Question: I'm working on an ASP.NET Web Forms application (.NET 4.0 VS 2010). Lately we've been experiencing problems which have halted our release process.
Specifically, we have found ourselves unable to publish our website (to precompile it). Across all of our developer environments (3 developers), the build process appears to be stalling/hanging - without any report of error. Sometimes, it appears to succeed but only a couple of the compiled DLL's and .compiled files appear (less than 10 out of ~350 files).

I've loaded in various revisions of our projects from our source repository, both latest and very old versions which previously worked. The fact that it's happening across developer environments suggested that the problem was due to some change we committed, but the fact that the problem is occurring across latest and old revisions of the application perhaps suggest otherwise.
Internet searches for this issue reveal nothing significant. Things I've tried include the following:
- - - - - -
On examination of CPU usage during the build, the CPU usage for the devenv.exe process is in the sub 0.10% area for most of it (a few spikes at the beginning just).
I appreciate assistance anyone can provide with this
UPDATE: We have found that eventually, the publish succeeds, but sometimes we get a long series of failures before it succeeds. There's no consistency at all... it seems random.
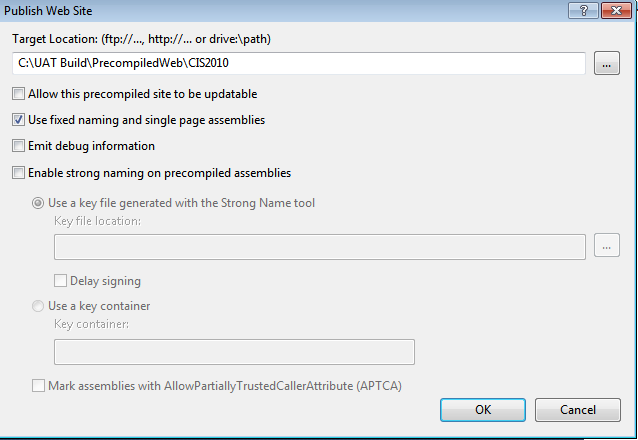
Answer: The issue seems to have been caused by the McAfee virus-scanning software that we have installed.
Only with admin privileges, we were able to temporarily disable the real-time scanning, and as soon as we done that the ASP.NET Publish would complete successfully almost instantly.
For anyone else in this situation, it was McAfee's anti-virus software that was causing the problem. I checked the logs for the anti-virus software and there was no evidence that the software was blocking anything related to the Visual Studio processes or the folders that are manipulated during the build and publish processes (e.g. The ASP.NET temporary files folder).
Specifically, the csc.exe (C# compiler) and devenv.exe (Visual Studio) processes were having problems with McAfee. These processes were added as 'Low-Risk Processes' to the 'On-Access Scanner' to resolve the problem.
McAffee removes any changes to it's settings every 15 minutes, meaning that the action of adding these processes to the McAfee exception list (low-risk processes) has to be repeated every 15 minutes when you are building your code. This could happen a lot during a working day.